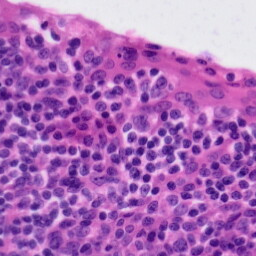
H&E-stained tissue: Tonsil